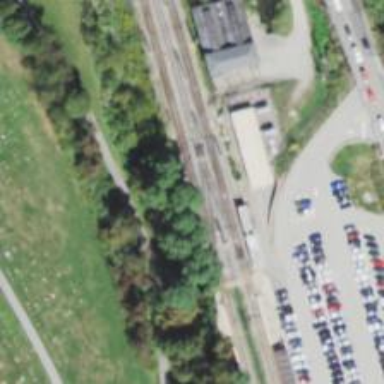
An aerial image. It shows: Light rail siding with electrified contact line.